Interaction volume radius: 5 \u00c5
Interaction volume height: 20 \u00c5
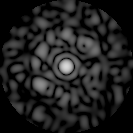
Disorder parameter: 0.7375